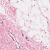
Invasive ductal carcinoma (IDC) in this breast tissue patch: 0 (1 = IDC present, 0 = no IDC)